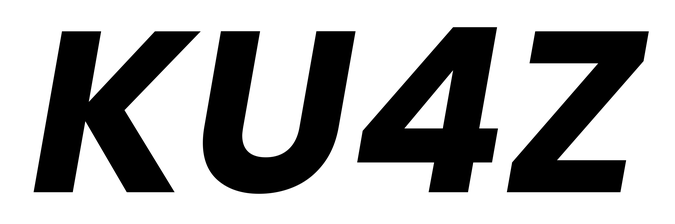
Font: Poppins-BoldItalic